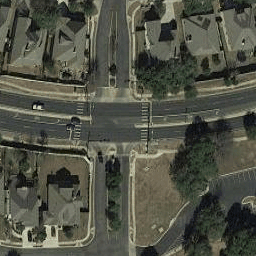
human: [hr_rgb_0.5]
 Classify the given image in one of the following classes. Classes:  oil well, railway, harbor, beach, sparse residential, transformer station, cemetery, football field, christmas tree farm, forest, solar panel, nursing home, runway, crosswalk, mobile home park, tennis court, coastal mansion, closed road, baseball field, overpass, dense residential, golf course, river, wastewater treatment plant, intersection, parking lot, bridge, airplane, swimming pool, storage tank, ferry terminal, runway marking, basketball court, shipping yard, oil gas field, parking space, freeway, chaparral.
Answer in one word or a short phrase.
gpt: intersection